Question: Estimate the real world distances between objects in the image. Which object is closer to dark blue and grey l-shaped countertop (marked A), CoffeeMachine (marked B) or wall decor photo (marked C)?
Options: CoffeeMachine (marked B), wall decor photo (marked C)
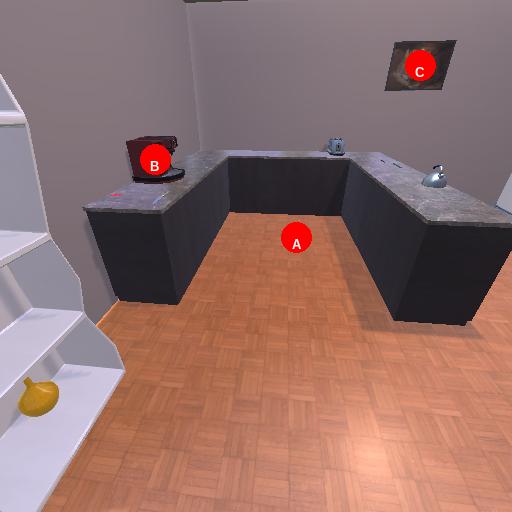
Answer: CoffeeMachine (marked B)